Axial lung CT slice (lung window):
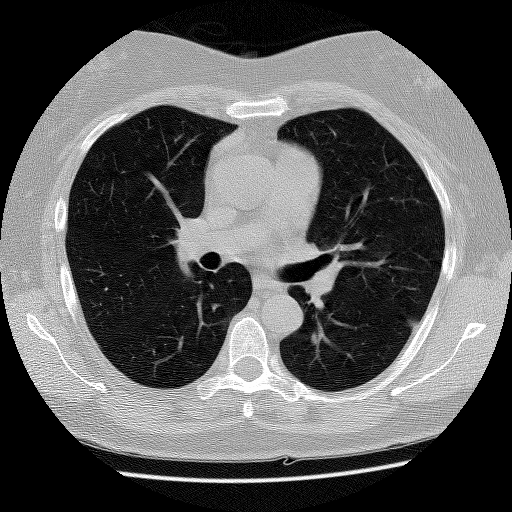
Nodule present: no